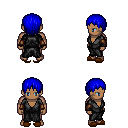
a pixel art fantasy rpg character, male body template, human, dark skin, gray robe, red pants, blue plain hairstyle, cloth bracers, brown slippers, four views (front, back, left, right), 2x2 character sprite sheet, small pixel art, hard edges, no anti-aliasing